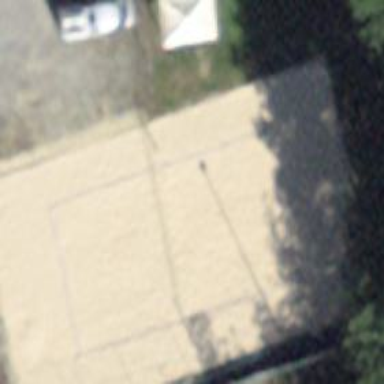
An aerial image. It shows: Volleyball court on leisure land pitch.